Question: I'm having problems while attempting to configure the Web Content Viewer (286) portlet.
When I attempt to configure this portlet and try to select a content item or component I get
a pop-up that contains the same page as the parent. See the following screenshot:

The same issue has been identified in two separate portal:
- -
Now I checked the fixes for Lotus Web Content Management, but the latest fix is the cumulative fix 18 (PM434406).
I check the system out and the combined WCM fix in my portal is the cumulative fix 23 (PM49882); which superseeds the one found at fix central.
Any ideas?
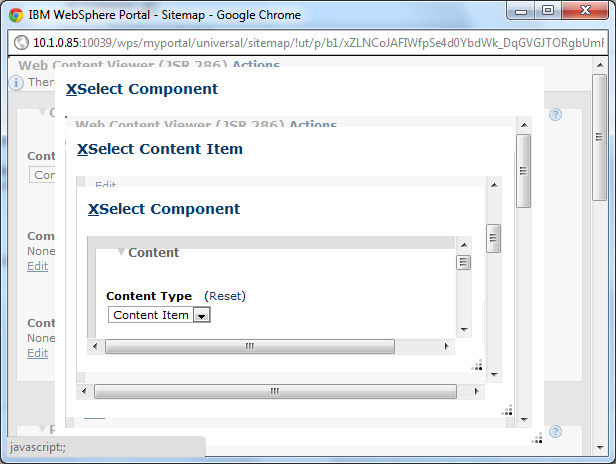
Answer: We had to go ahead and create a PMR for this issue. Our problem was that for some reason when we created a virtual portal the page was not created under the label in the Virtual Portal. However this page existed in the base portal.
There were two possible fixes for this issue:
- -
Good luck to everyone.